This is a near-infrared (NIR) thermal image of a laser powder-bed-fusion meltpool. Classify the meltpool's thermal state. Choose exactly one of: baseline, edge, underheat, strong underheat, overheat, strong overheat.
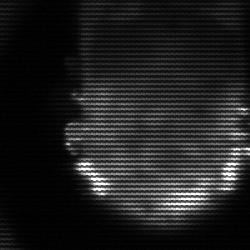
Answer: baseline